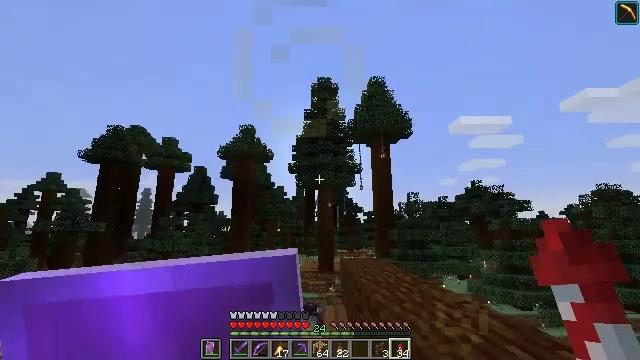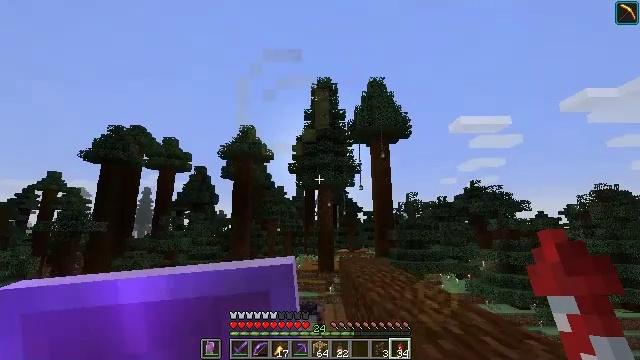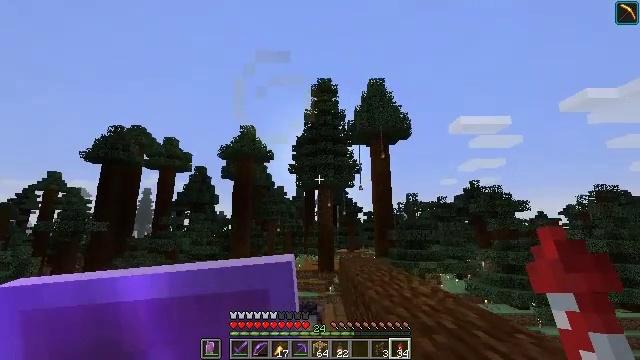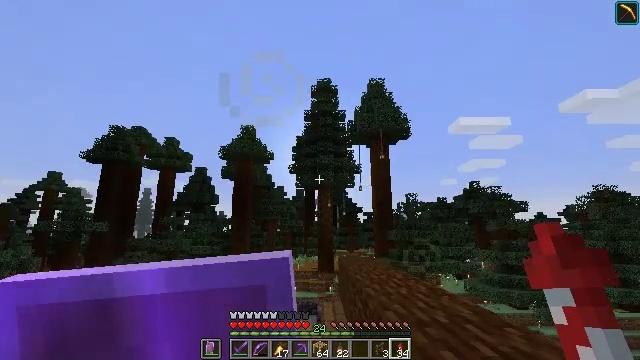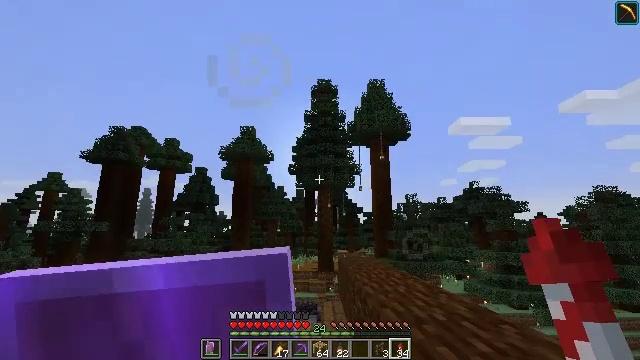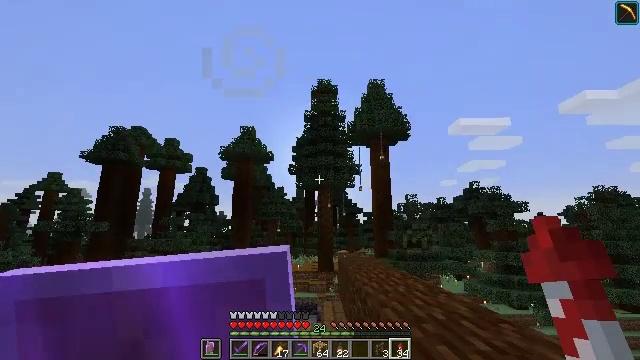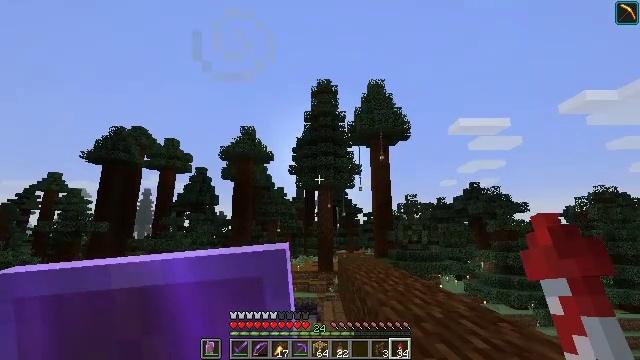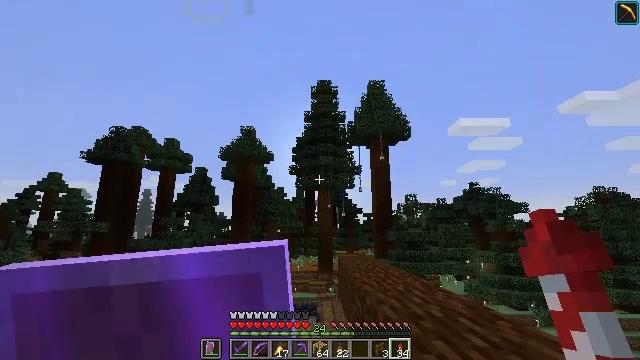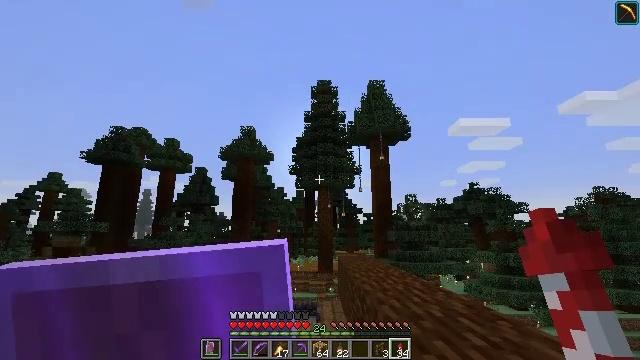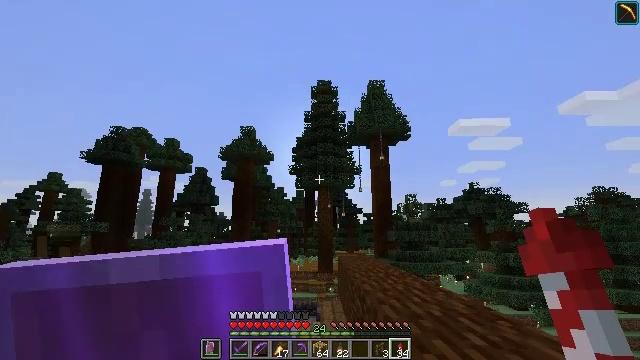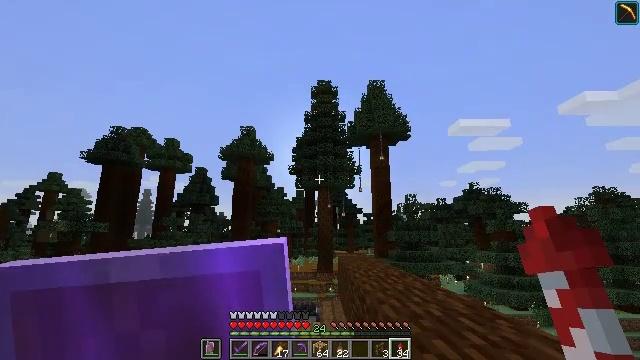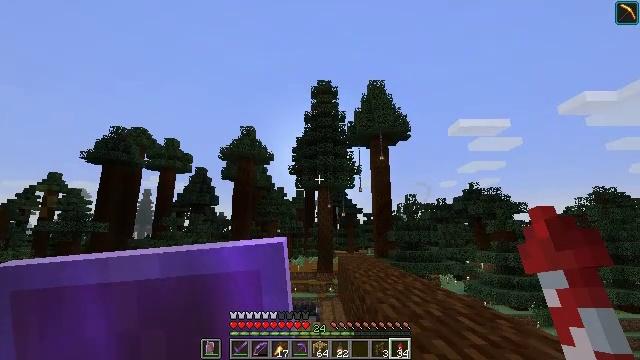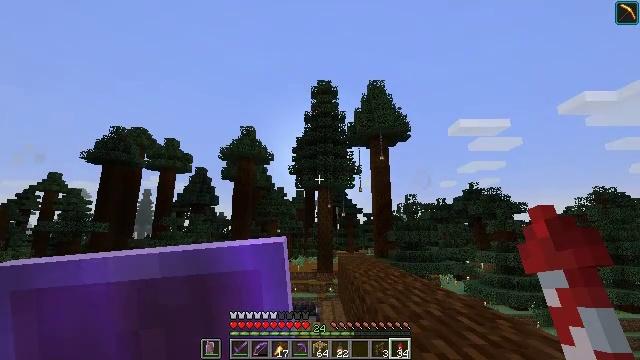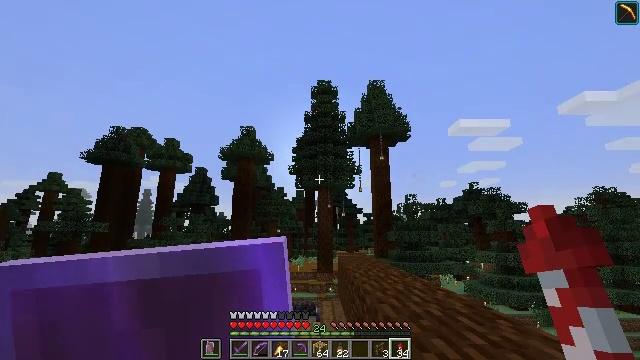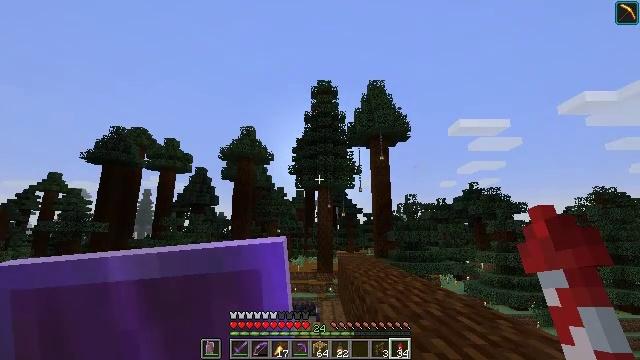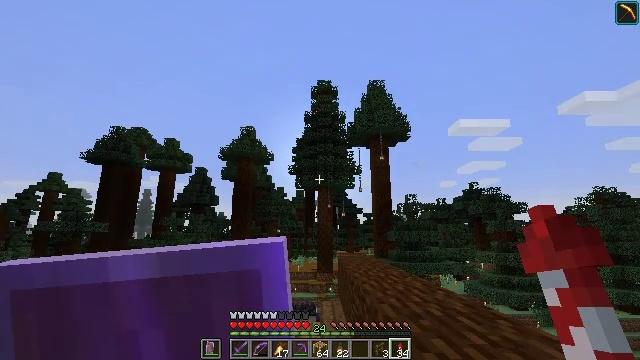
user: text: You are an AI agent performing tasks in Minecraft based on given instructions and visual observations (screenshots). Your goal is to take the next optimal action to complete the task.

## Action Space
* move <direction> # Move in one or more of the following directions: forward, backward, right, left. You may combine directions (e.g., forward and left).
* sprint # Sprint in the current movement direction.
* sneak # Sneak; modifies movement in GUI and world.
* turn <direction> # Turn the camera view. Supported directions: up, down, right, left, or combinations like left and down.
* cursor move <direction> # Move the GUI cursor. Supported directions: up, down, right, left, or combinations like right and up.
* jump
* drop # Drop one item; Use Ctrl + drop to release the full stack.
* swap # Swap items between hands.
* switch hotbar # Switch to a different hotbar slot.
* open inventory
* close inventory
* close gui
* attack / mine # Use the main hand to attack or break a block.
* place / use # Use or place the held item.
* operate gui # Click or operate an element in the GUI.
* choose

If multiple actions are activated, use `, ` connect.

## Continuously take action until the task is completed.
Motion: motion action
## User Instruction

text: Craft brown carpet by placing brown wool in the grid.
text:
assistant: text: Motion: move back
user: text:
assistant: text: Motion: no_op
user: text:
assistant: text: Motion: no_op
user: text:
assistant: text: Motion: no_op
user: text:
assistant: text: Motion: no_op
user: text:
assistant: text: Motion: no_op
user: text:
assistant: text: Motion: no_op
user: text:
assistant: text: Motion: no_op
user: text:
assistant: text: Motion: no_op
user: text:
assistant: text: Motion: no_op
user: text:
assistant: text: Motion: no_op
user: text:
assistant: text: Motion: no_op
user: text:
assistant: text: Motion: no_op
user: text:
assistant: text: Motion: no_op
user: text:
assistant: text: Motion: no_op
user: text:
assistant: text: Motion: no_op
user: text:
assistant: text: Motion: no_op
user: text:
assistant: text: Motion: no_op
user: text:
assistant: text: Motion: no_op
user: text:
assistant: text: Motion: no_op
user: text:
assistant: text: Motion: no_op
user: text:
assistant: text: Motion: no_op
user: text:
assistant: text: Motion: no_op
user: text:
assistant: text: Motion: no_op
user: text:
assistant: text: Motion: no_op
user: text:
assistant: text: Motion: no_op
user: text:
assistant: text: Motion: no_op
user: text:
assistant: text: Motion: no_op
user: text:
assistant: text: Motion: no_op
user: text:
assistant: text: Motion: no_op